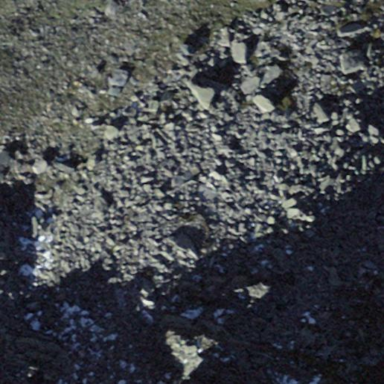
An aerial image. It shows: Natural scree.